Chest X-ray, PA view. Patient: 57 years old, sex M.
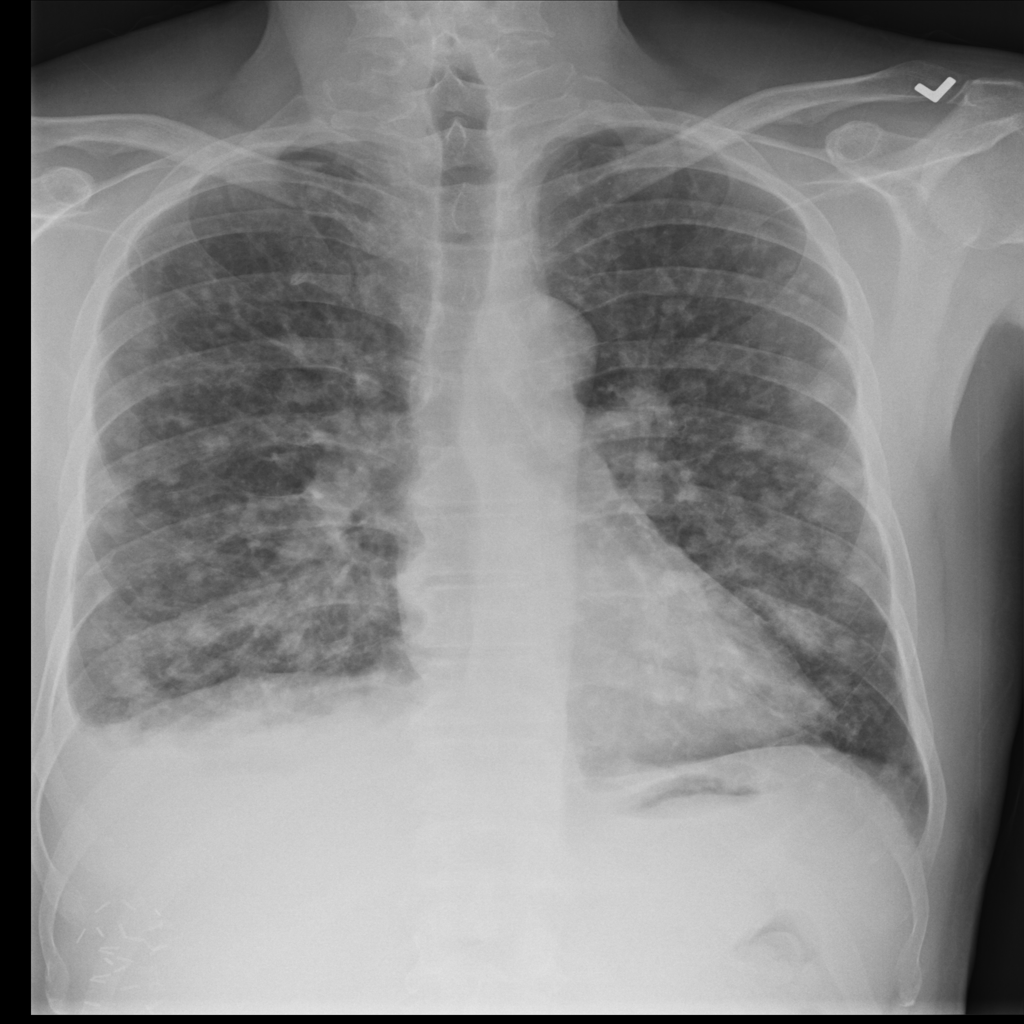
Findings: Fibrosis, Mass